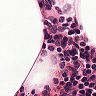
Metastatic tissue present: no